Interaction volume radius: 5 \u00c5
Interaction volume height: 30 \u00c5
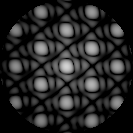
Disorder parameter: 0.005074